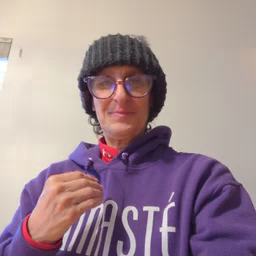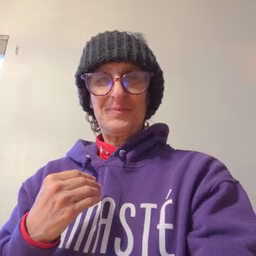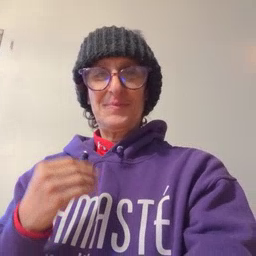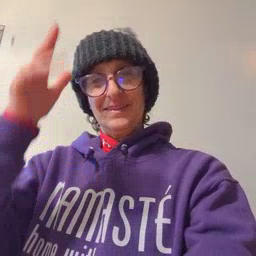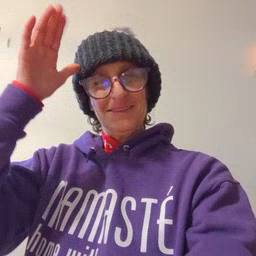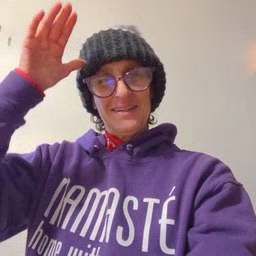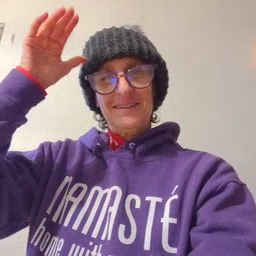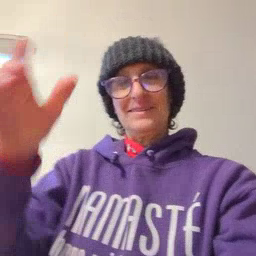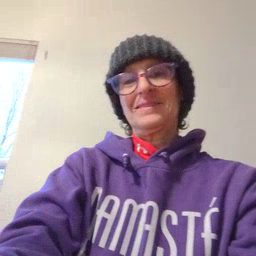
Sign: donkey